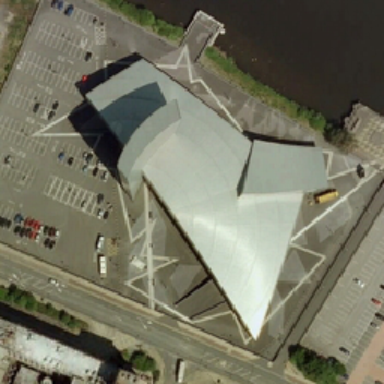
The center is a red square structure with four floors .